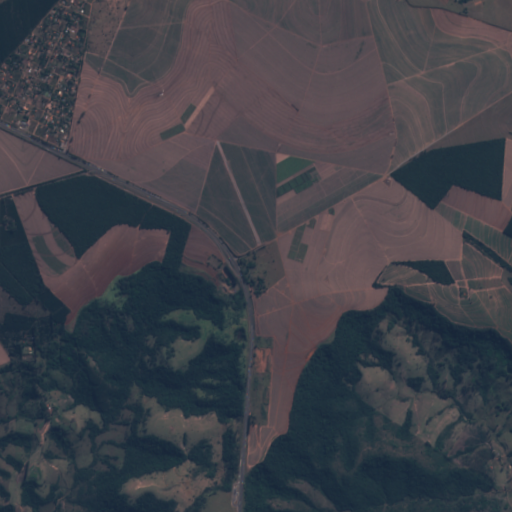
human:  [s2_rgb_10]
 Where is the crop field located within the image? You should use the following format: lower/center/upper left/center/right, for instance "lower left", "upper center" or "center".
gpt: The crop field is located in the upper left of the image.
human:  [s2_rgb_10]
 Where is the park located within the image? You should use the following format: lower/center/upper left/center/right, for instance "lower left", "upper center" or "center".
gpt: The park is located in the center of the image.
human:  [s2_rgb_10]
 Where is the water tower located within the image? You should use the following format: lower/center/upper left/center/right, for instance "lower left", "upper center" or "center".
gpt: The water tower is located in the center left of the image.
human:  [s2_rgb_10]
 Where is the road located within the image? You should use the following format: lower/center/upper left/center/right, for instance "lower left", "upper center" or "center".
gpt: There is no road in the image.